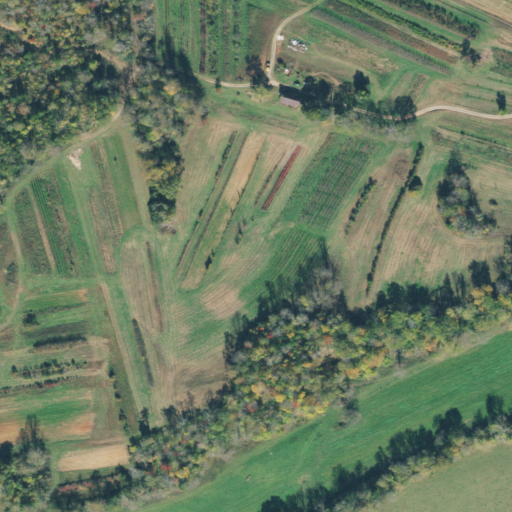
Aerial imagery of valley in Tennessee named Beech Hollow containing pasture, deciduous forest, mixed forest, and shrub